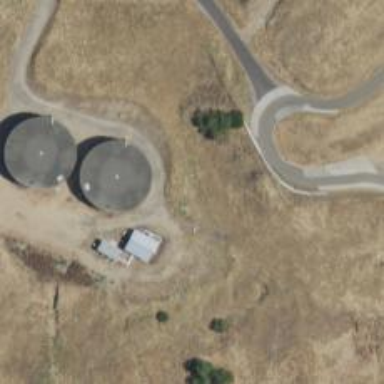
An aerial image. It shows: Storage tank that is man-made.